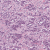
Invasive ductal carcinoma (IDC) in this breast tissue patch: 1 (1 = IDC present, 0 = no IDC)